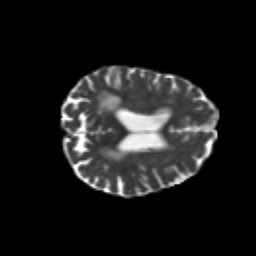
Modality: T2w
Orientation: axial
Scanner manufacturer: siemens
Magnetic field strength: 3 T
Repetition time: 6.8 s
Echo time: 0.093 s